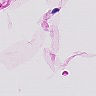
Metastatic tissue present: no